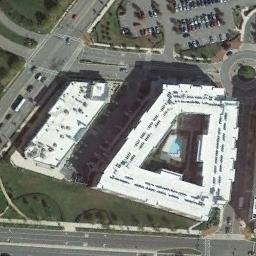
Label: commercial_area